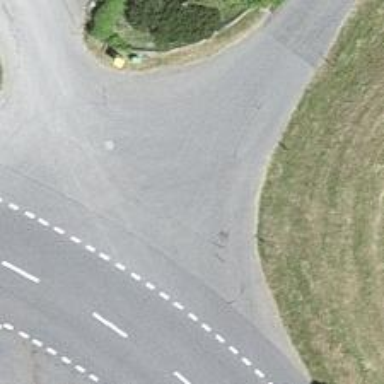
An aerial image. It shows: Bus stop along the road.